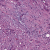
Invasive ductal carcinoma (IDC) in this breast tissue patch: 1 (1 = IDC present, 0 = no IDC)